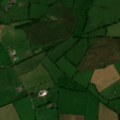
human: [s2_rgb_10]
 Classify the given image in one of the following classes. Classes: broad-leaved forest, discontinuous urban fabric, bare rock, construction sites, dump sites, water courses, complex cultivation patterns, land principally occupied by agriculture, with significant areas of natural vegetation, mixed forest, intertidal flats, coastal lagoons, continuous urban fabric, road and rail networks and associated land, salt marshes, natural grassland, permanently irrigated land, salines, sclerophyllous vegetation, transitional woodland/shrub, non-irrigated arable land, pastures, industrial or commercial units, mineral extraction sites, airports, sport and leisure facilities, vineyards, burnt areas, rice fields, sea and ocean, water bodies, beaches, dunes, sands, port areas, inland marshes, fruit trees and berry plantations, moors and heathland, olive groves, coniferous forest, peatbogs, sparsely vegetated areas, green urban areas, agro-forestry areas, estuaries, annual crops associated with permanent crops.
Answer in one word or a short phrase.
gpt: non-irrigated arable land, pastures